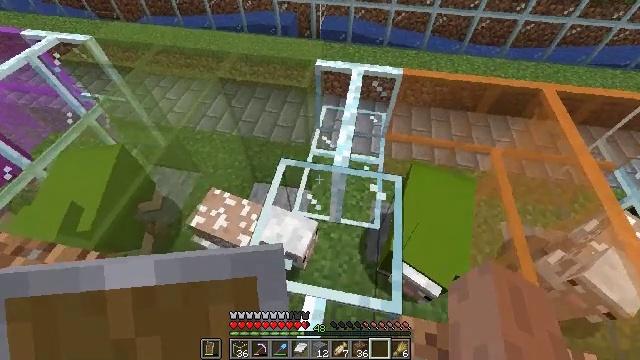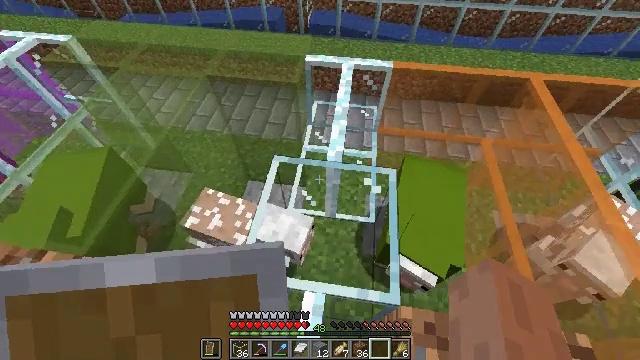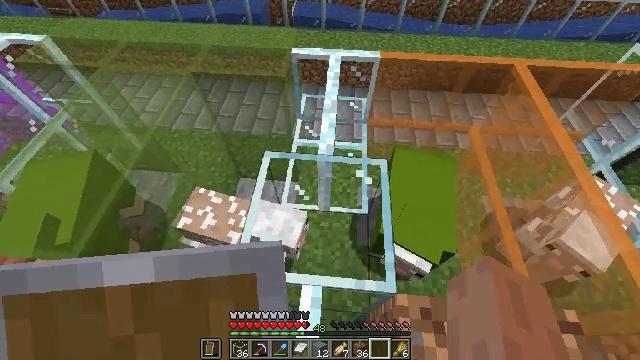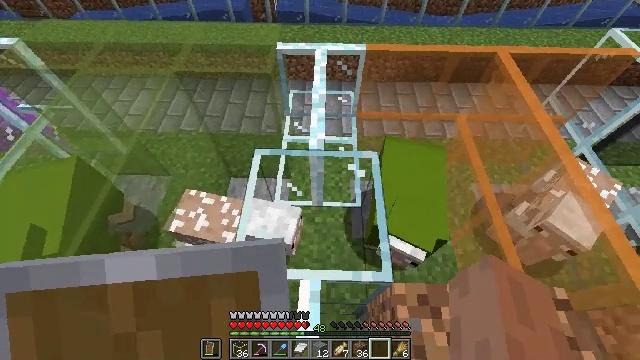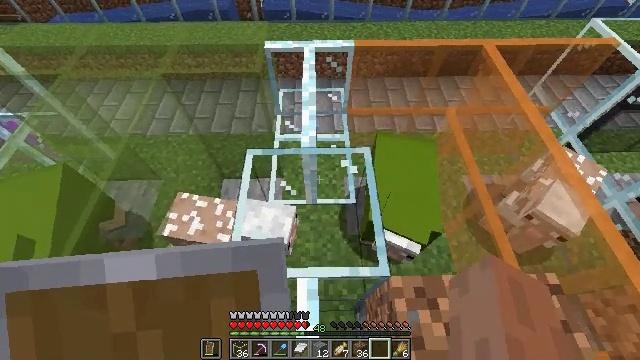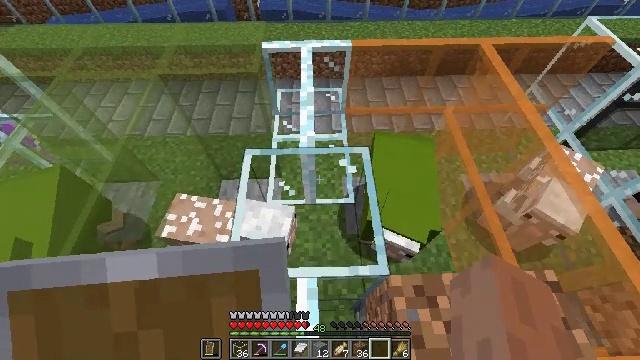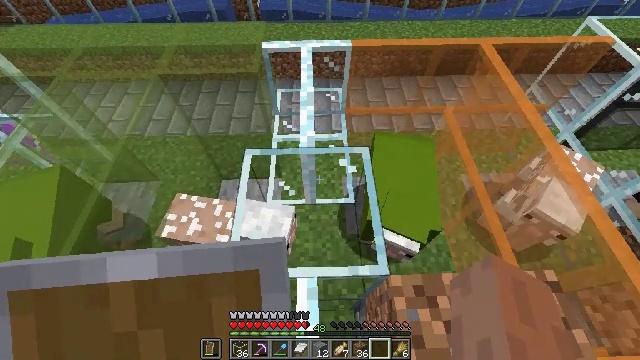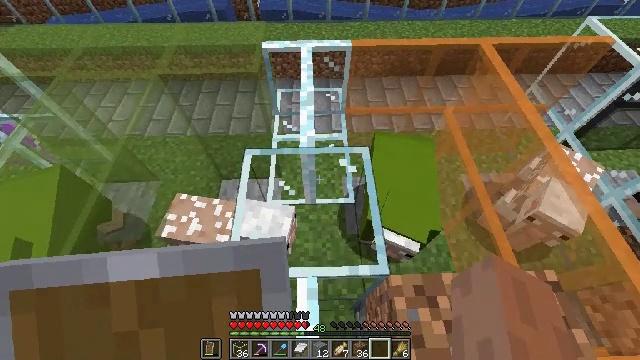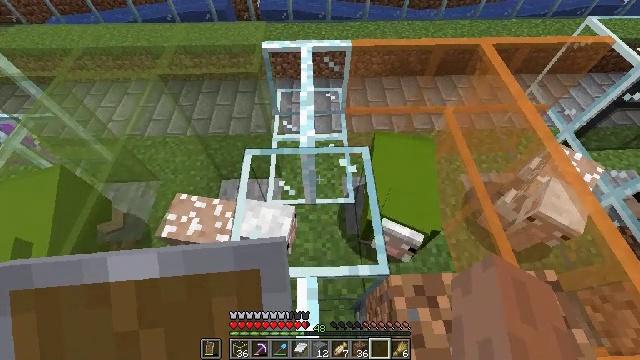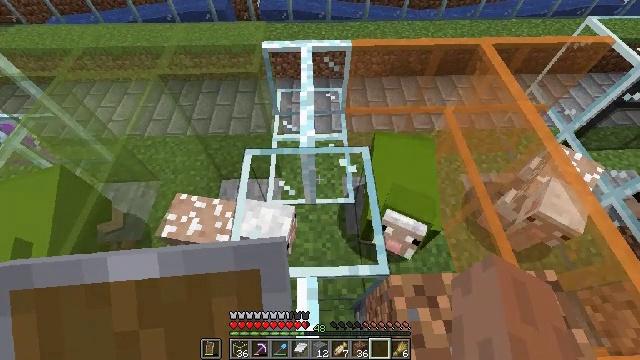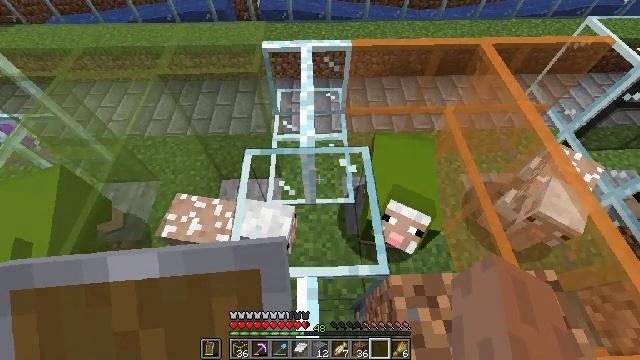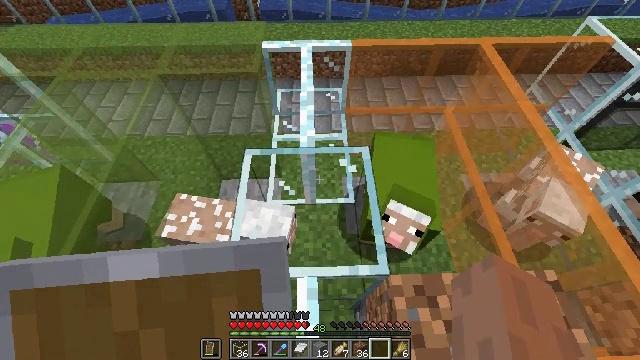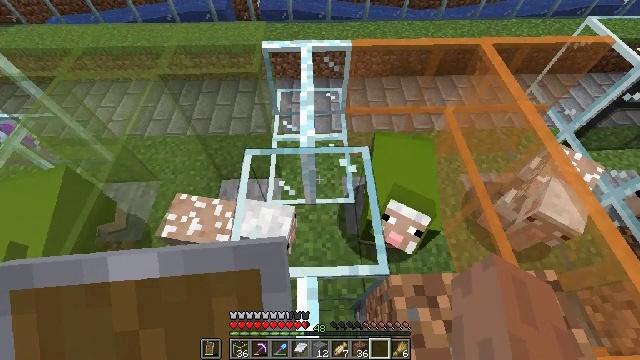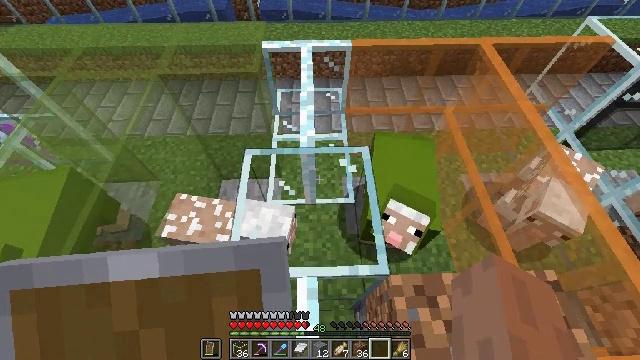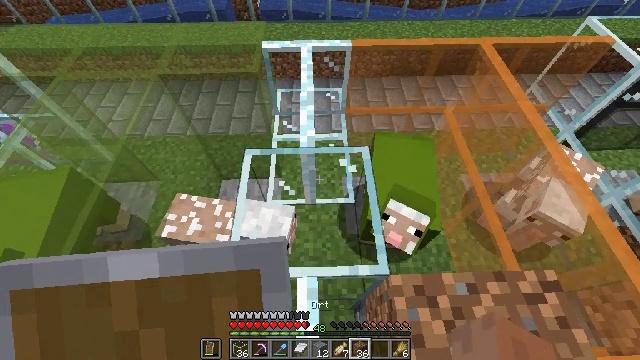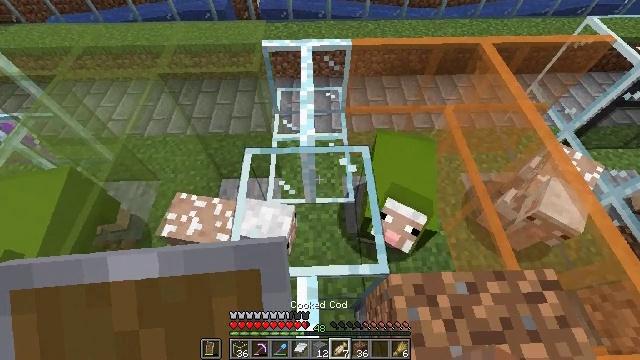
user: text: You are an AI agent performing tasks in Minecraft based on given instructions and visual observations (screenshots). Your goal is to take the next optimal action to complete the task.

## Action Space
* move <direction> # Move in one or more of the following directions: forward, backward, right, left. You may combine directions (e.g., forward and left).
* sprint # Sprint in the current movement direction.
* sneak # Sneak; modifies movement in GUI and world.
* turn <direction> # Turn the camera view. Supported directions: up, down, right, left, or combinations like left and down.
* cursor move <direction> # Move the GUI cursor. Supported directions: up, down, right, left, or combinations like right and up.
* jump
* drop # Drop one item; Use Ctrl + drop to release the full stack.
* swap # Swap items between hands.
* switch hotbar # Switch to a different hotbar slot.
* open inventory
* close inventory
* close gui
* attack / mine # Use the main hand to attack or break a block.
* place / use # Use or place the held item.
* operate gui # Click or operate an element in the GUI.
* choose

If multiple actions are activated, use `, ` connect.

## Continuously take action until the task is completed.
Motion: motion action
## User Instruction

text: Mine the glass pane carefully.
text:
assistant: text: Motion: turn right
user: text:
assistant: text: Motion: turn right and down
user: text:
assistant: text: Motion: turn right
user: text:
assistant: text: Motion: turn right
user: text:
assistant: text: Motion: no_op
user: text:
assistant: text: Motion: no_op
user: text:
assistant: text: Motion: no_op
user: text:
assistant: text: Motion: no_op
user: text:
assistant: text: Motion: no_op
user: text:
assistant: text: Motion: no_op
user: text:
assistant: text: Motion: no_op
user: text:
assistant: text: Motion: no_op
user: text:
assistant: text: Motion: no_op
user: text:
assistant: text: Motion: no_op
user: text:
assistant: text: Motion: no_op
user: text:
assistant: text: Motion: no_op
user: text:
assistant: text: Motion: no_op
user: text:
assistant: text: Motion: no_op
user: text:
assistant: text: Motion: no_op
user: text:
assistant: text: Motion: no_op
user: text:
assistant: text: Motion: no_op
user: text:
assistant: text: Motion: no_op
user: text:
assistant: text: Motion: no_op
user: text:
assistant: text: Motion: no_op
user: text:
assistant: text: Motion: no_op
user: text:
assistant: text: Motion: no_op
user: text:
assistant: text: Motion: no_op
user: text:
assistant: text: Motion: no_op
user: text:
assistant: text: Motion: no_op
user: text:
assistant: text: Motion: no_op